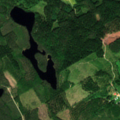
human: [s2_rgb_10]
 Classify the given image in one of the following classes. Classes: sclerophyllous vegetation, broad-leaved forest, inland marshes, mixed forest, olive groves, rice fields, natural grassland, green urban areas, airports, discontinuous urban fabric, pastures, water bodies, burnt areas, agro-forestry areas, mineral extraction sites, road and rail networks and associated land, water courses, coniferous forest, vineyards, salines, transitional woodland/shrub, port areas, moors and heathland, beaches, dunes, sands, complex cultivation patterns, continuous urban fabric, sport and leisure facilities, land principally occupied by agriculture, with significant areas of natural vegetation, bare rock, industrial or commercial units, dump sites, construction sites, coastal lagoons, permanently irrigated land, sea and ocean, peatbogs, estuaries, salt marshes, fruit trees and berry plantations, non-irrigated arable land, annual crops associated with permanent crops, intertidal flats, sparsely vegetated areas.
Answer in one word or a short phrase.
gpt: coniferous forest, mixed forest, transitional woodland/shrub